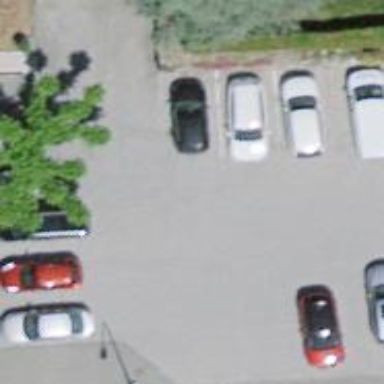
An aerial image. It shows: Road serving as parking aisle.